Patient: sex F, age 28
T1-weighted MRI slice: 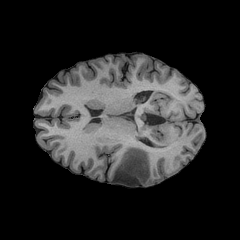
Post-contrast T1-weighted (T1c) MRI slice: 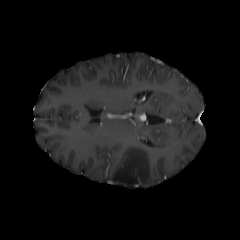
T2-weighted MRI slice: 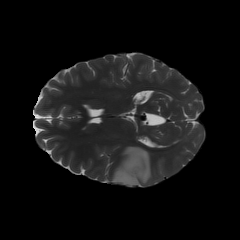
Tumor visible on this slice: yes
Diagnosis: Astrocytoma, IDH-mutant
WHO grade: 2